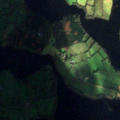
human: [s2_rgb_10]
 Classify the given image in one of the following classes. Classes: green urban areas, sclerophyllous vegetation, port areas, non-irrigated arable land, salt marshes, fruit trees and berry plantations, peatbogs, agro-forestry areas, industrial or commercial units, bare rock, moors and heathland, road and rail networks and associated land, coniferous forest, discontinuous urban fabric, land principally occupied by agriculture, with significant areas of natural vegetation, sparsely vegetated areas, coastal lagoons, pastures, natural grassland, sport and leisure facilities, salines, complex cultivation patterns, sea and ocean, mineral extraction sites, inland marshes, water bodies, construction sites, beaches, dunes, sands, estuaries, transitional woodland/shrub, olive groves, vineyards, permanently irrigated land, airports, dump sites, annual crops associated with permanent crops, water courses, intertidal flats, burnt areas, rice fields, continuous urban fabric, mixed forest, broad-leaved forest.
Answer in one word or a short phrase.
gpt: pastures, water bodies